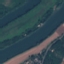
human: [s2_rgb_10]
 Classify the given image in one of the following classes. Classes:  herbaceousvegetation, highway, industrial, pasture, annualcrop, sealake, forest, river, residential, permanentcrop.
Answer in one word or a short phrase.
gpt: River